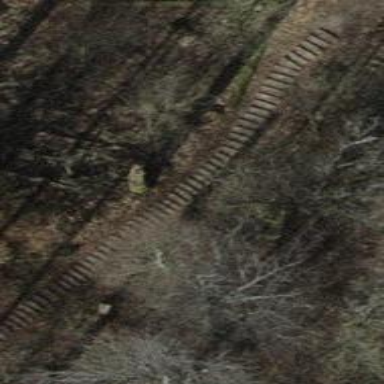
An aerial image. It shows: Steps on fine gravel road.